Question: My maven project includes
'''
186 <dependency>
187 <groupId>org.hamcrest</groupId>
188 <artifactId>hamcrest-all</artifactId>
189 <version>1.3</version>
190 </dependency>
'''
When i type 'assertThat' ..
I'd like for IDEA to figure out that the following is needed
'''
import static org.hamcrest.MatcherAssert.assertThat;
'''
Instead i get this.

How can this corrected? How can i get IDEA to perform a static import?
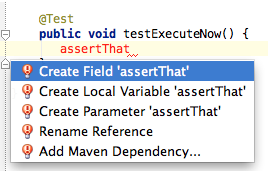
Answer: Open the parentheses and you will get a prompt for statically importing the method. IntelliJ won't understand it's a method you're trying to reference until you add the parenthesis.
In other words, type 'assertThat(' and then -.